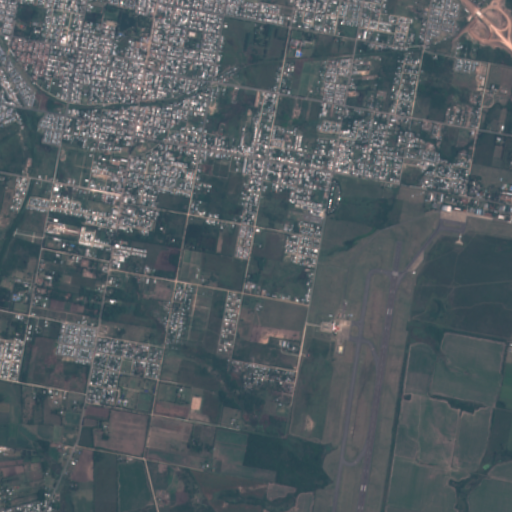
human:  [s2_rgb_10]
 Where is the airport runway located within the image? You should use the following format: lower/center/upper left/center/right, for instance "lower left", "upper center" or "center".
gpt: The airport runway is located in the lower right of the image.
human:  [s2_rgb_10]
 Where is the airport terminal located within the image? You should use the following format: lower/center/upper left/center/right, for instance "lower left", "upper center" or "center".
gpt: The airport terminal is located in the center of the image.
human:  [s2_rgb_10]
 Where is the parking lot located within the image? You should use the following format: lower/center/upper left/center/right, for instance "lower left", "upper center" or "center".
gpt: The parking lot is located in the center of the image.
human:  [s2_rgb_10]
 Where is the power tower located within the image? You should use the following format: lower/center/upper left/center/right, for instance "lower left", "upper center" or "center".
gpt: The power tower is located in the upper of the image.
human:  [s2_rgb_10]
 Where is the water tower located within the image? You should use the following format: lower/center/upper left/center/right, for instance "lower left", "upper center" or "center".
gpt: The water tower is located in the upper left of the image.
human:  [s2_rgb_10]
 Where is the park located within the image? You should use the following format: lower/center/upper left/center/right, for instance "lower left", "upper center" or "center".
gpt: There is no park in the image.